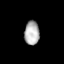
Tissue: lung
Cell type: Endothelial cells
Senescence score: 0.2437
Nuclear area (px): 348
Mean DAPI intensity: 177.764